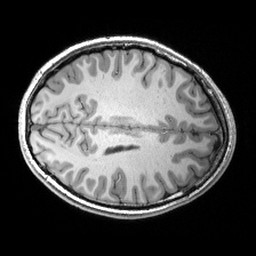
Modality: T1w
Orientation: axial
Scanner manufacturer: siemens
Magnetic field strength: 3 T
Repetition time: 2.53 s
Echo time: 0.00299 s